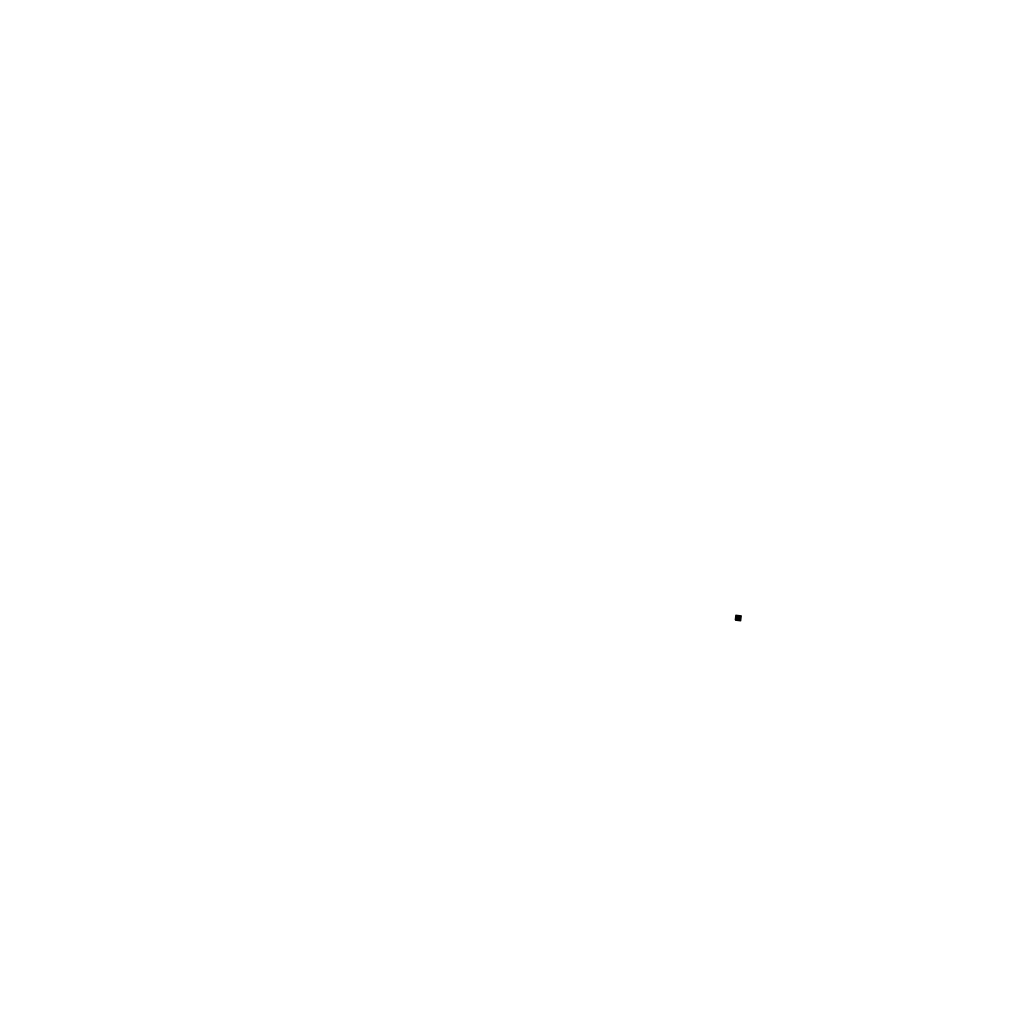
Tags: overhead vector_map, agriculture, recreation, special, individual_rise, density_1, Building, 1.0 km²